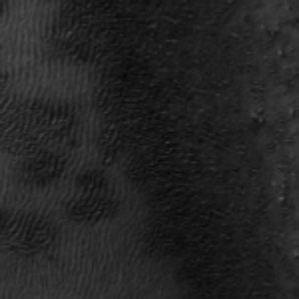
Label: frost